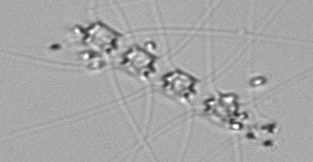
Label: Chaetoceros_didymus_TAG_external_flagellate